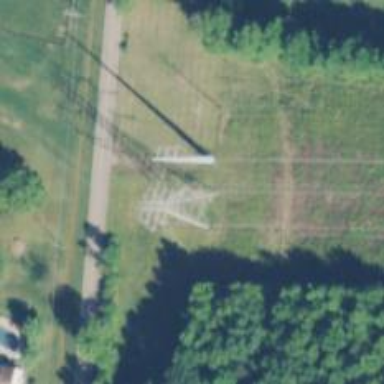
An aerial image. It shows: Power tower.